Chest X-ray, PA view. Patient: 51 years old, sex M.
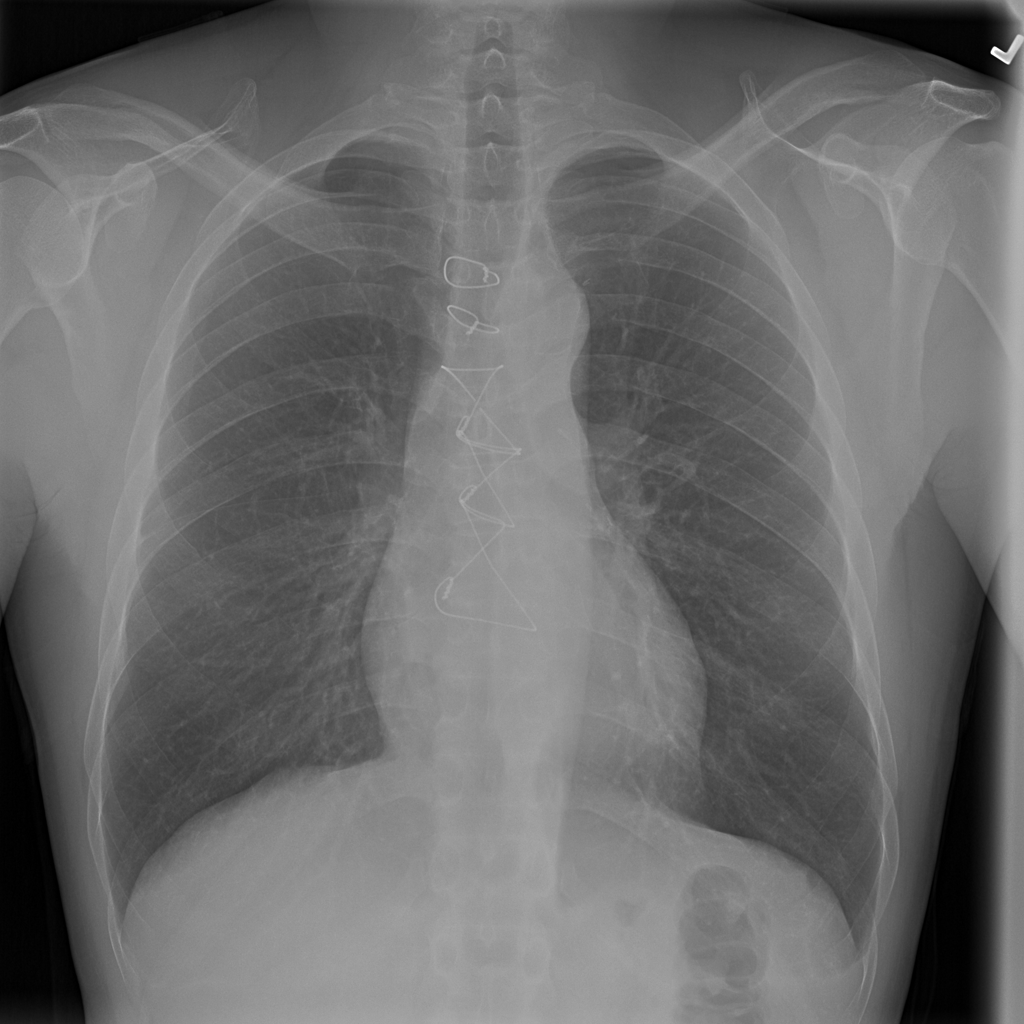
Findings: No Finding